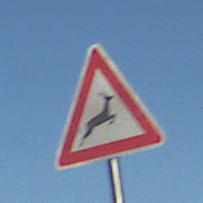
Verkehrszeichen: WildwechselLinks
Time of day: MorningAfternoon
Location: Outdoor (Nature)
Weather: Clear
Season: NotSpecified
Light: Natural